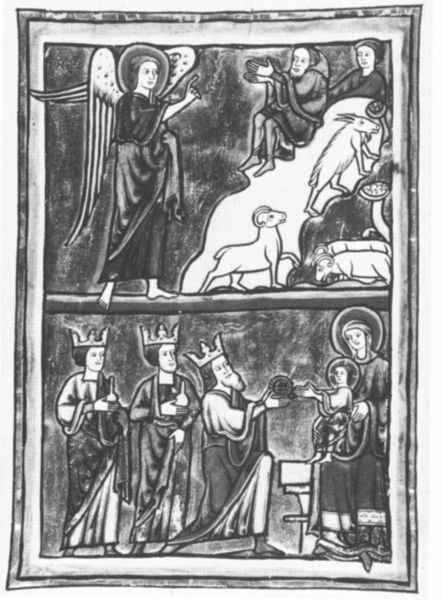
Titel: Margarete Skulesdatter’s Psalter
Institution: Berlin, Staatliche Museen, Kupferstichkabinett
Schlagwörter: flügel, mann, wolf, menschen, fenster, frau, schwarz, feld, gold, drei, kind, krone, engel, zeigen, schaf, druck, jesus, könige, maria, anbetung, hirten, miniatur, ziegenbock, ziege, weise, verkündigung, geburt, kronen, widder, buchmalerei, byzantinisch, lam, drfei könige